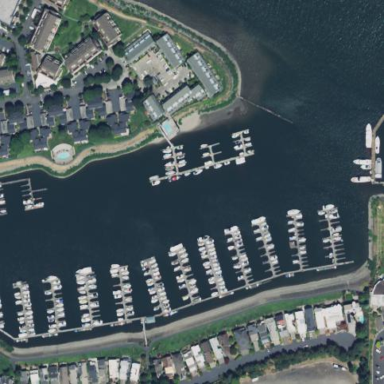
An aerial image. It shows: Marina area for leisure land.